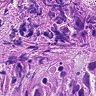
Metastatic tissue present: yes